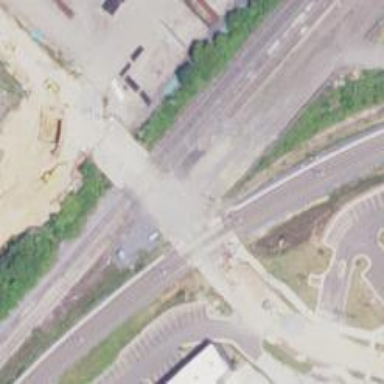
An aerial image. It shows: Railway crossing.